Question: Count the number of objects in the diagram.
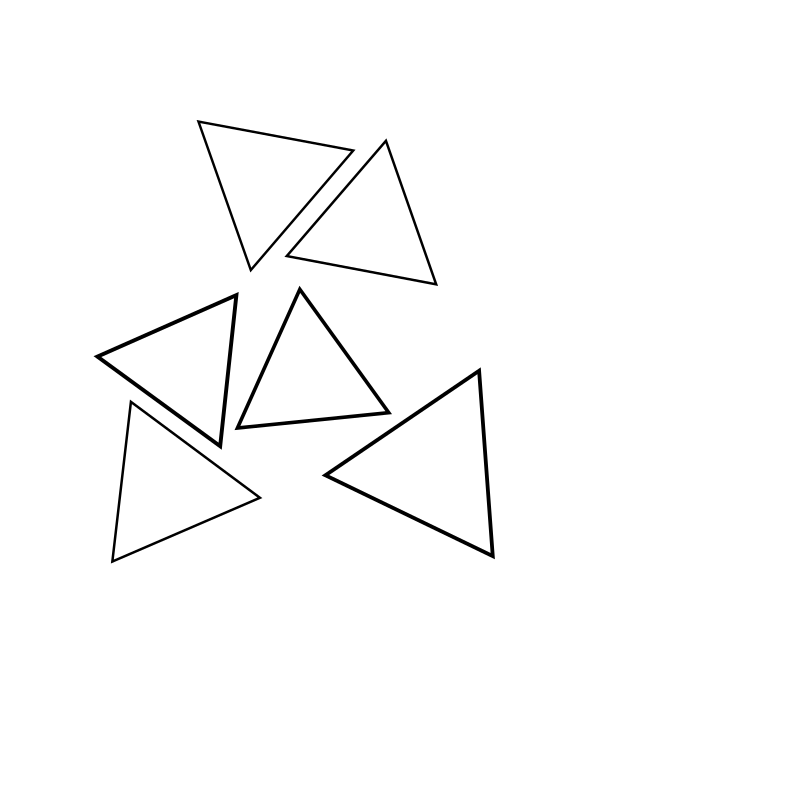
Answer: 6